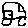
Label: car